Interaction volume radius: 10 \u00c5
Interaction volume height: 20 \u00c5
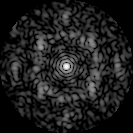
Disorder parameter: 0.6819